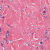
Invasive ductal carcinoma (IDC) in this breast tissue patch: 0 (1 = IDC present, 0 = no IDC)